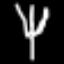
Label: fork